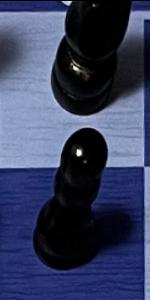
Label: Pawn_Black